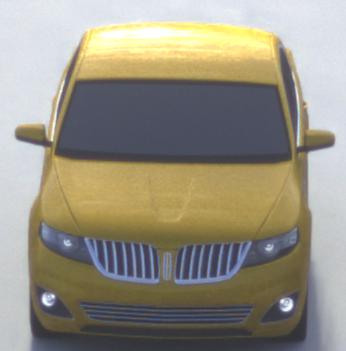
Make: Lincoln
Model: MKS
Detailed model: -
Model produced from: 2008
Model produced until: 2011
Doors: 4
Color: yellow
Road condition: dry road
Daytime: morning or afternoon
Contrast: medium contrast